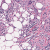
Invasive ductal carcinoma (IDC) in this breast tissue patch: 0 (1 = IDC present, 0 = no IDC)